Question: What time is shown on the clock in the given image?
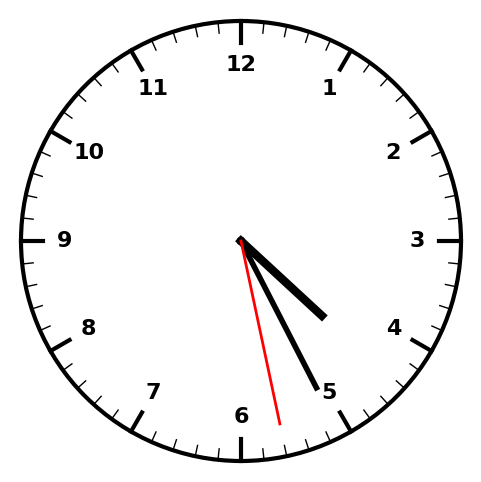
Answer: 04:25:28